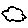
Label: cloud